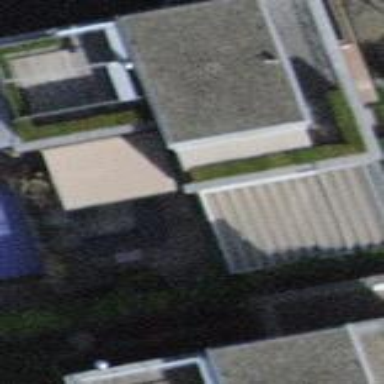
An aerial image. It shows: Balcony as part of building.